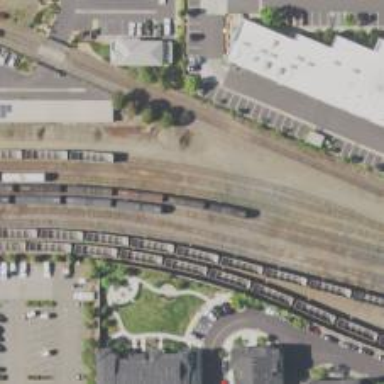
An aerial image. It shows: Railway yard in service.